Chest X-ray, PA view. Patient: 78 years old, sex F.
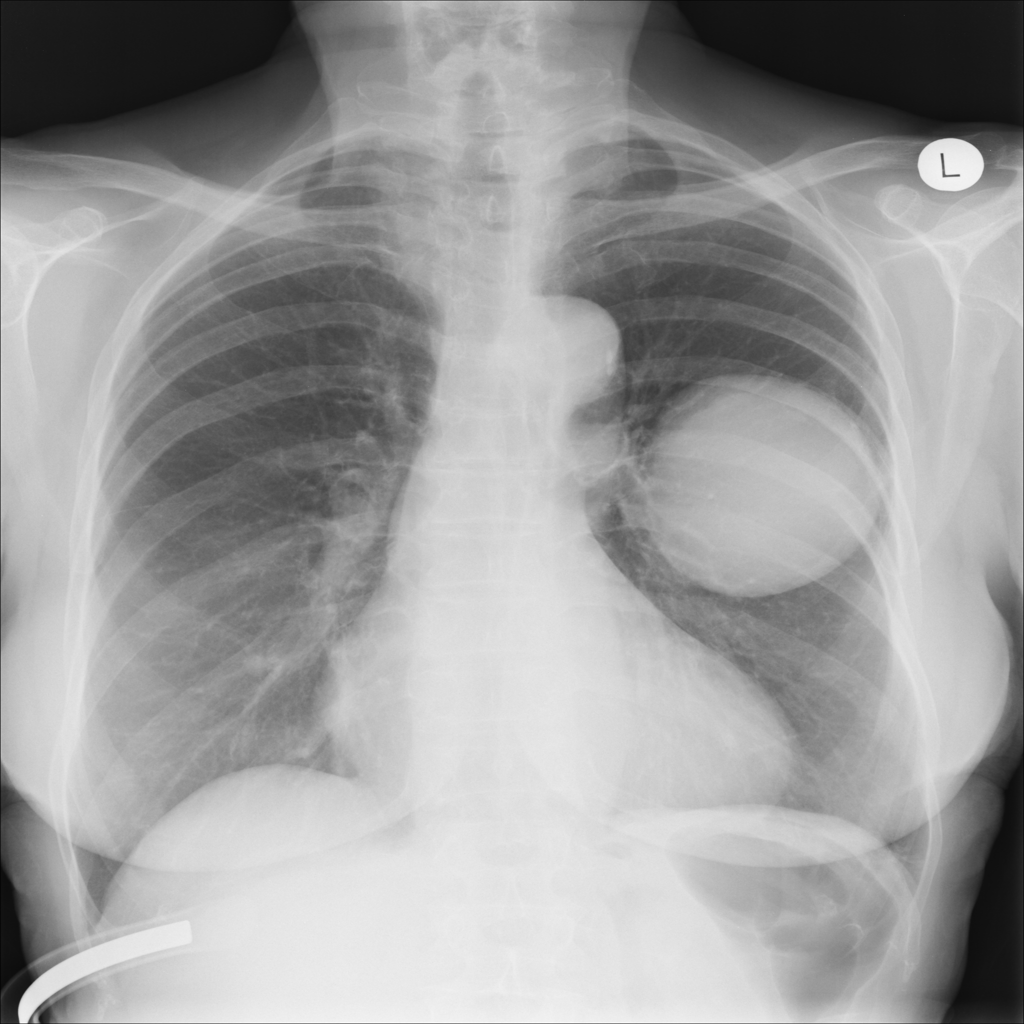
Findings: Mass, Nodule